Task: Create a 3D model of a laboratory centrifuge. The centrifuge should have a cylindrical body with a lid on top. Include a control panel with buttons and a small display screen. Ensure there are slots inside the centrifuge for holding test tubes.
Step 559:
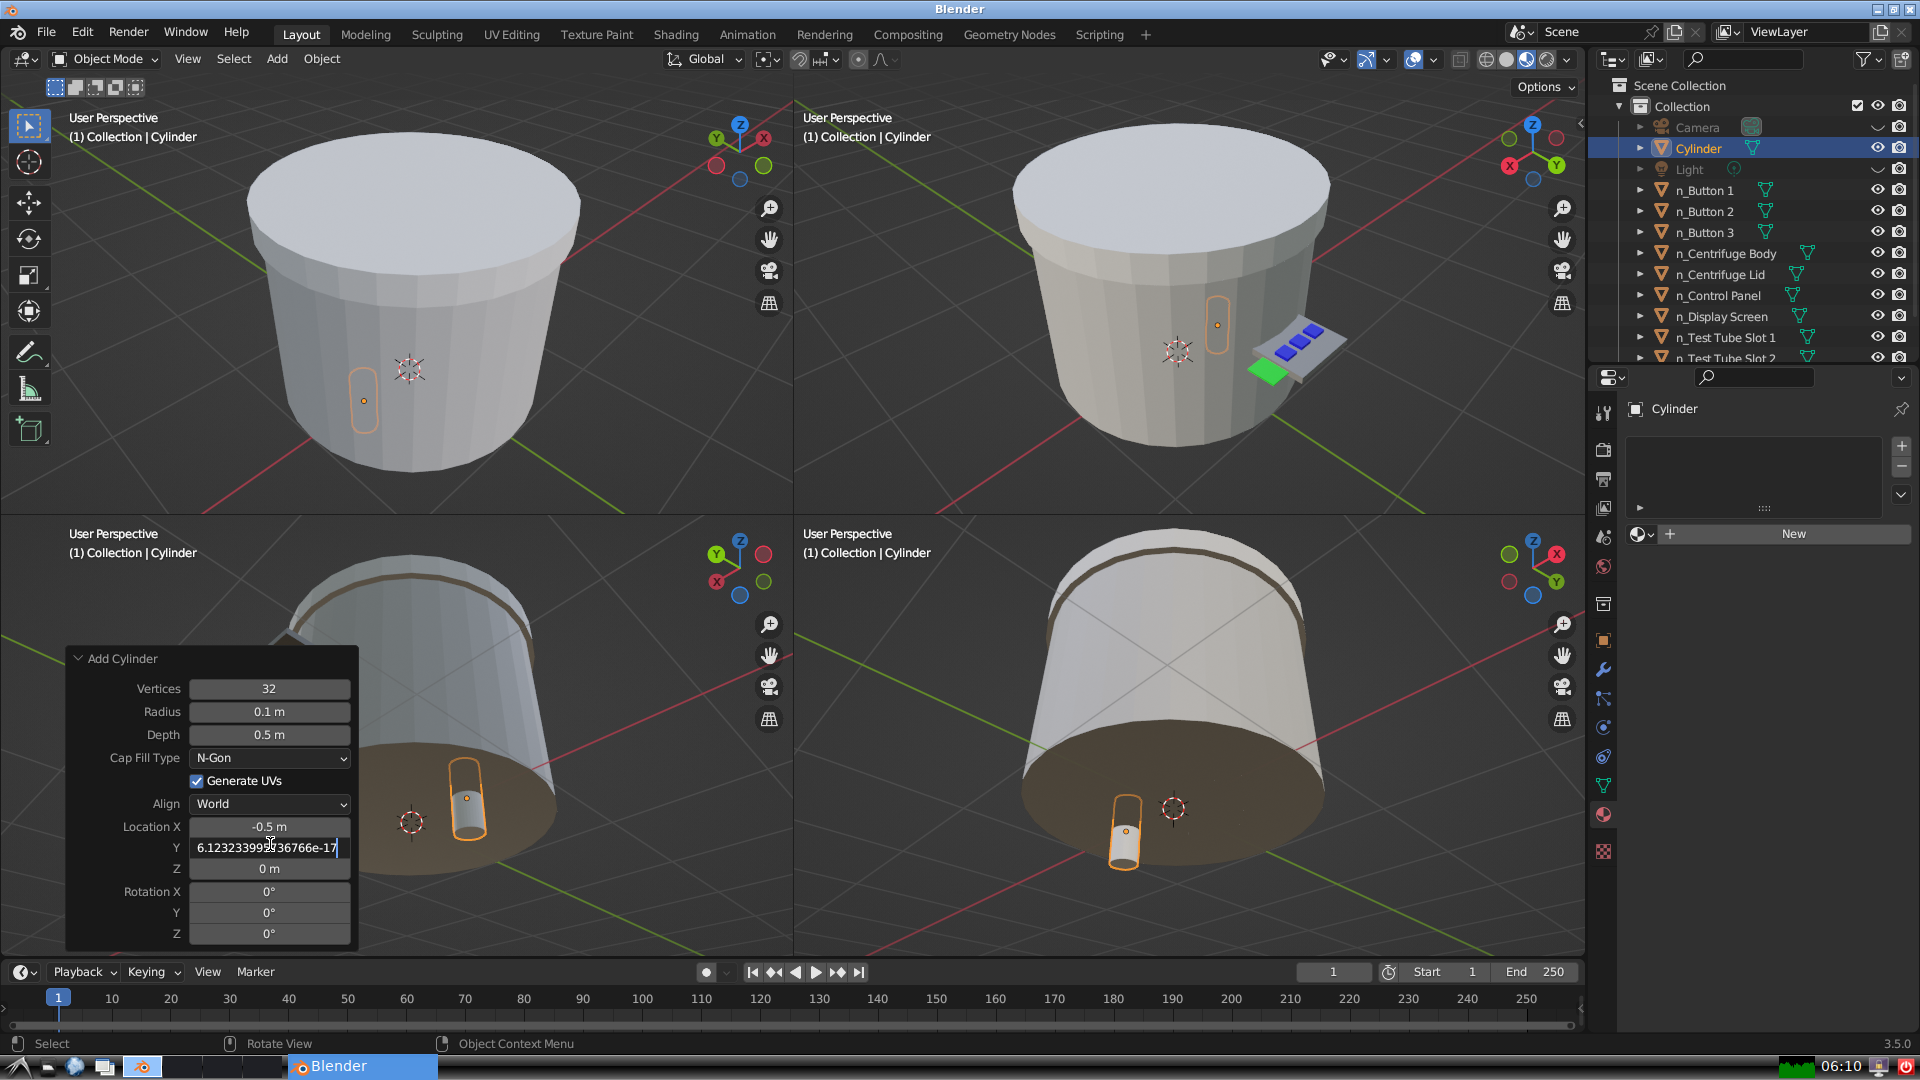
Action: {"key_press": ['Return']}